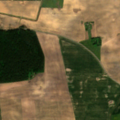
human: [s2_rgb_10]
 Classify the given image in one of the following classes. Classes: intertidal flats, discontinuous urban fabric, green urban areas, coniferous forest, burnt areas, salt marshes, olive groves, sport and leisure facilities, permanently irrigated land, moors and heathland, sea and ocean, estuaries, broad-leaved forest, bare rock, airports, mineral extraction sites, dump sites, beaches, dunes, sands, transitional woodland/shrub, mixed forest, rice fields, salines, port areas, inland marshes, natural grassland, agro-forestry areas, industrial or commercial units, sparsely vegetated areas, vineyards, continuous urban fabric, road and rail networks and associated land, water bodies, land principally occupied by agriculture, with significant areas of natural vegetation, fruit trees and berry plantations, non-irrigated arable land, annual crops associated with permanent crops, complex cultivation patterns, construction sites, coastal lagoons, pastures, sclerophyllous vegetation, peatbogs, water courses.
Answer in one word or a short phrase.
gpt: non-irrigated arable land, coniferous forest